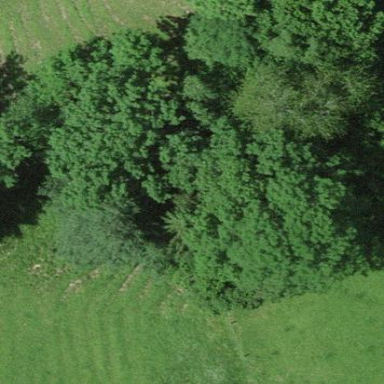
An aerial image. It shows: Mixed forest with various types of leaves.